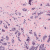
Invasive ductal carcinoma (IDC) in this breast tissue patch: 1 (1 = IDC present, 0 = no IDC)